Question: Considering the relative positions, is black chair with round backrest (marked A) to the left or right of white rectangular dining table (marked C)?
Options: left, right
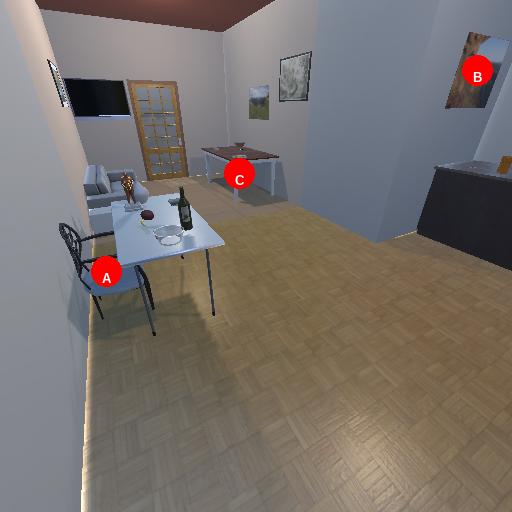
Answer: left